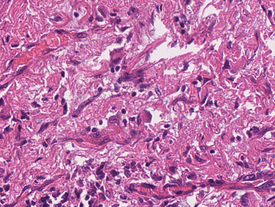
Tumor epithelial tissue: no
Tumor-associated stroma tissue: yes
Normal tissue: no